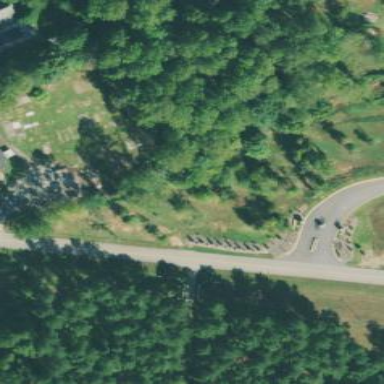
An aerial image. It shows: Grave yard.